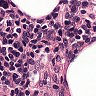
Metastatic tissue present: no